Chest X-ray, PA view. Patient: 56 years old, sex F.
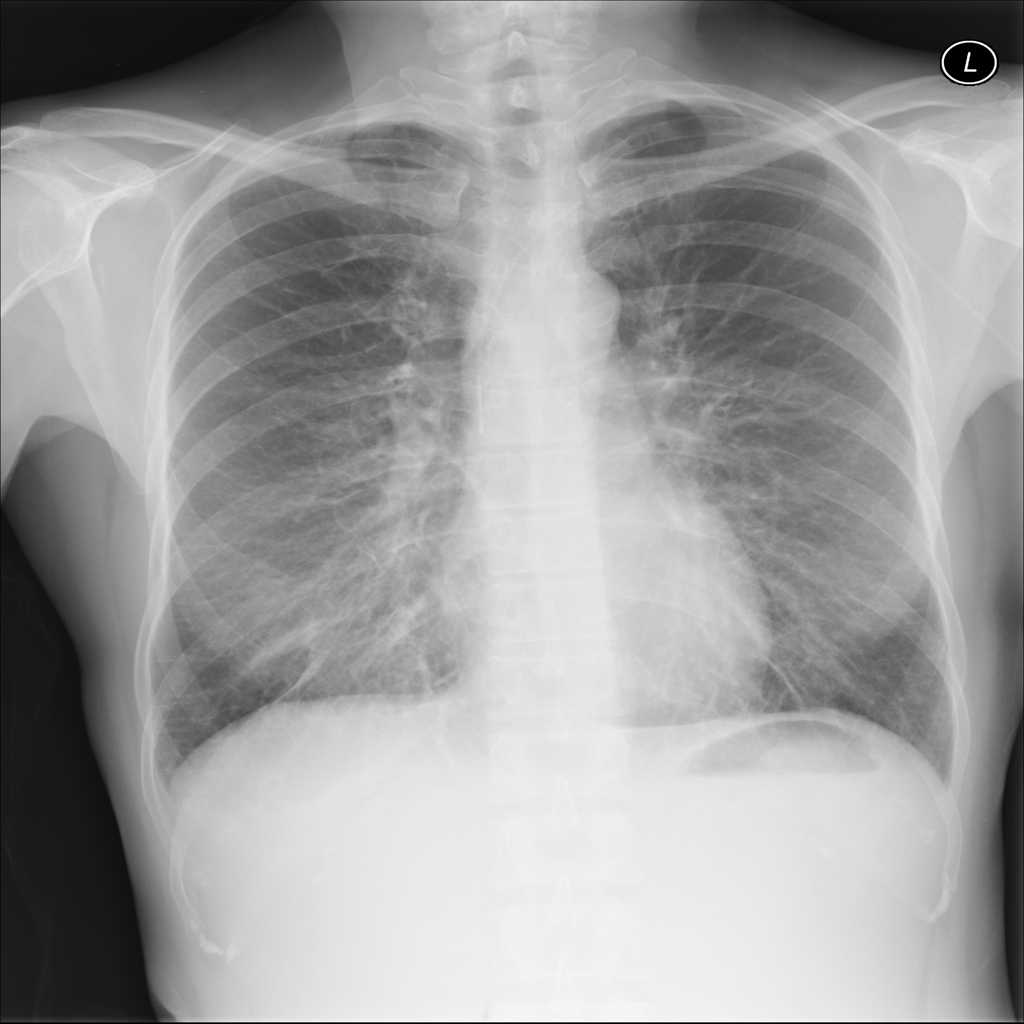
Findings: Edema